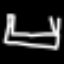
Label: bed